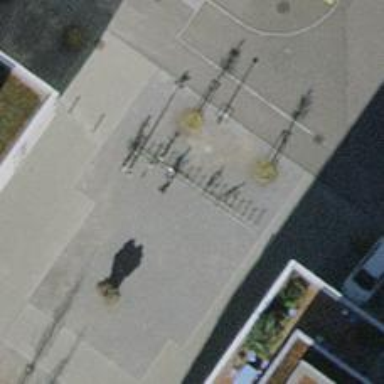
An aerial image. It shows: Bicycle parking area with stands available.